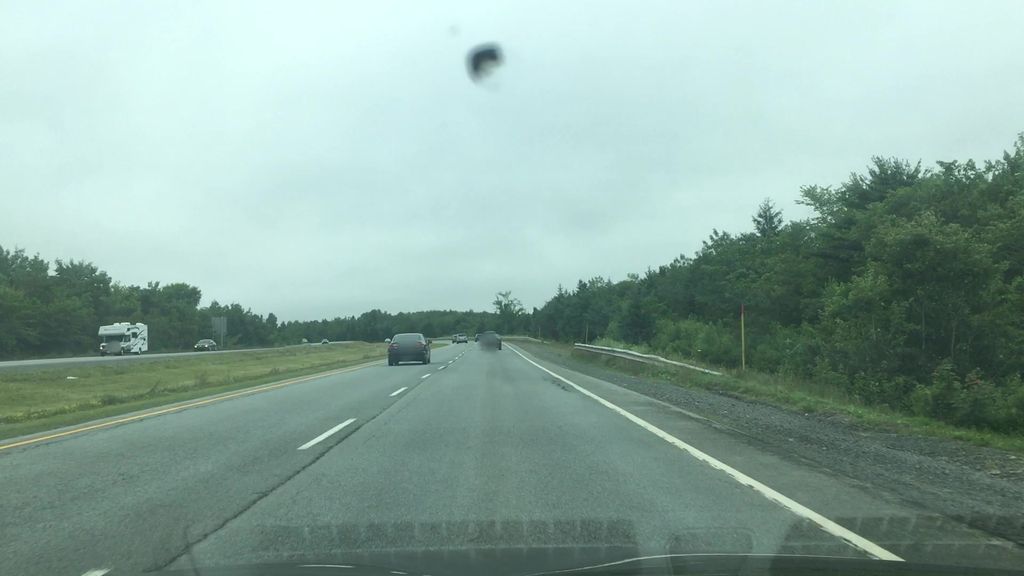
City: halifax